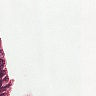
Metastatic tissue present: no